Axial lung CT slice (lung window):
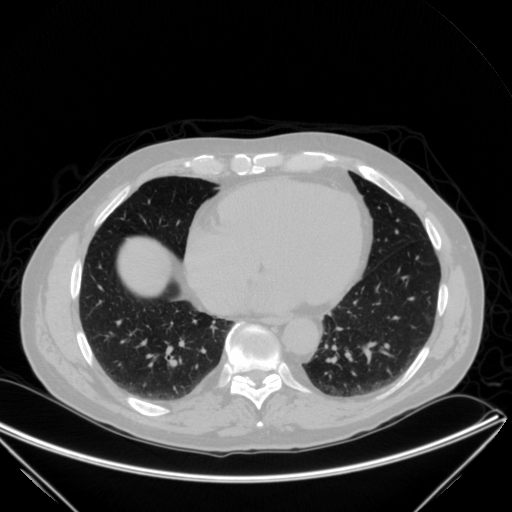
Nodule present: no